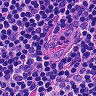
Metastatic tissue present: no